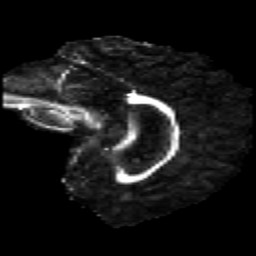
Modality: FA
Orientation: sagittal
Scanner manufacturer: ge
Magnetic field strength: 3 T
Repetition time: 8.8 s
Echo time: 0.085 s